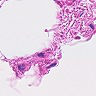
Metastatic tissue present: no